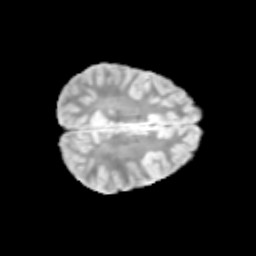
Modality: T2w
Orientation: axial
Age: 11
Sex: male
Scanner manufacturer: siemens
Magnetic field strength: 3 T
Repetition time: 3.8 s
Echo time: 0.07 s